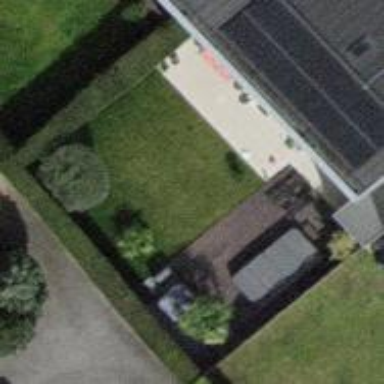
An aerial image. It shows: Garden surrounded by fence.